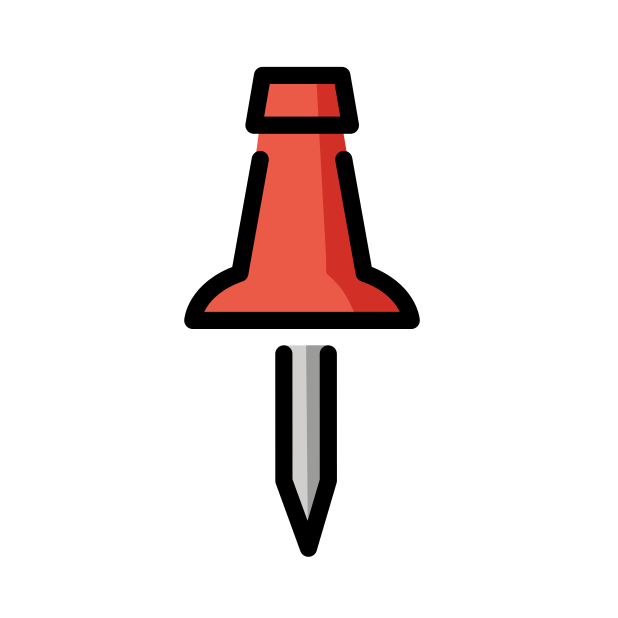
Emoji: 📌
Name: pushpin
Unicode: 0x1f4cc